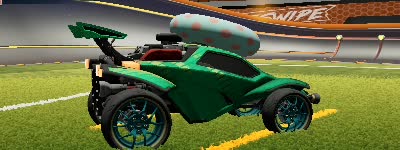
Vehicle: octane